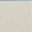
Piece: xx